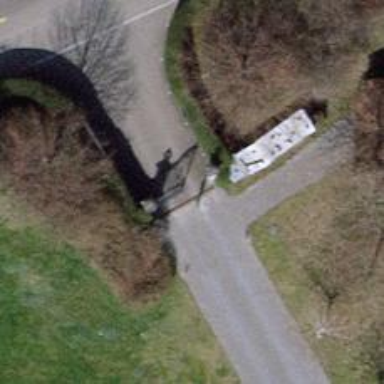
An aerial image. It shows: Gate.